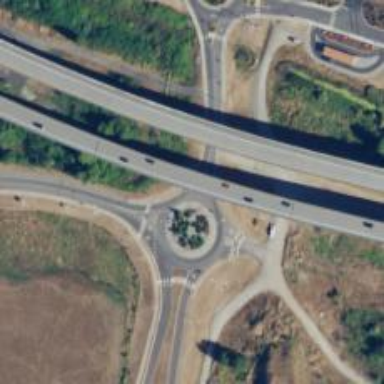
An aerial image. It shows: Unclassified road that forms roundabout at the junction.